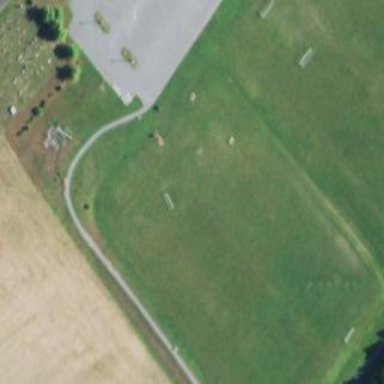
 providing recreational space for sports activities."